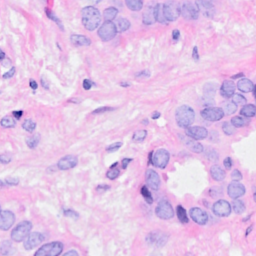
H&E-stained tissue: Breast